Question: I have a drawing app where paths are saved when the user draws and loaded back in when the user closes and re-opens the app.
I am adding objects (the brush colours) to an NSMutableArray then saving them like so:
'''
// Adding object to NSMutableArray (this is in touchesMoved)
NSData *colorData = [NSKeyedArchiver archivedDataWithRootObject:self.brushColor];
[self.brushColours addObject:colorData];
// Saving array (this is in touchesEnded)
[defaults setObject:self.brushColours forKey:[NSString stringWithFormat:@"%@BrushColours%@", currentid, pageno]];
[defaults synchronize];
'''
That's all fine and dandy, but when I try to load the paths back in and set their colours, this happens:

Why is this happening?
: I'm loading the colours back in like this (this is in a for loop for each path):
'''
NSMutableArray *arr3 = [defaults objectForKey:[NSString stringWithFormat:@"%@BrushColours%@", currentid, pageno]];
self.brushColor = [NSKeyedUnarchiver unarchiveObjectWithData:[arr3 objectAtIndex:index]];
'''
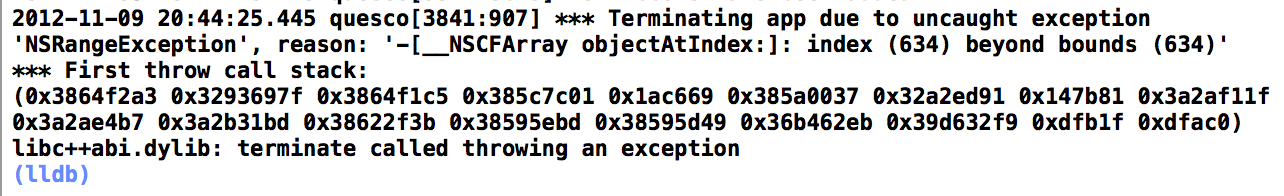
Answer: index is the index of the object path in newpaths, but you are using this index to access to an object in arr3, not in newpaths.Are you sure that the newpaths array have the same length or arr3? Do some assertions before doing that:
'''
NSAssert([arr3 count]>=[newpaths count], @"newpaths is longer than arr2");
'''
This before the loop.Probably this assertion will be not true because as your exception says, index is out of arr3 bounds, unless you somehow modify the arr3 array inside the loop.
Test arr3 before accessing to it's elements:
'''
NSAssert(index<[arr3 count], @"Index out of bounds");
NSMutableArray *arr3 = [defaults objectForKey:[NSString stringWithFormat:@"%@BrushColours%@", currentid, pageno]];
self.brushColor = [NSKeyedUnarchiver unarchiveObjectWithData:[arr3 objectAtIndex:index]];
'''
For sure an assertion will fail and you'll know more exactly (but not totally exactly) what's wrong.By investigating again you could get the reason of the bug (also post more code if you can't achieve this alone).
It's not clear what you're trying to do, but I suppose that you want to find that object in arr3 and to unarchive it.
So you can use indexOfObject:
'''
id obj= [newpaths objectAtIndex: index];
NSUInteger validIndex=[arr3 indexOfObject: obj];
if(validIndex!= NSNotFound)
self.brushColor = [NSKeyedUnarchiver unarchiveObjectWithData:[arr3 objectAtIndex: validIndex]];
'''
PS: Anyway you could directly unarchive obj, unless the objects result equal (isEqual method) but after the comparison you somehow changed the state of the object.